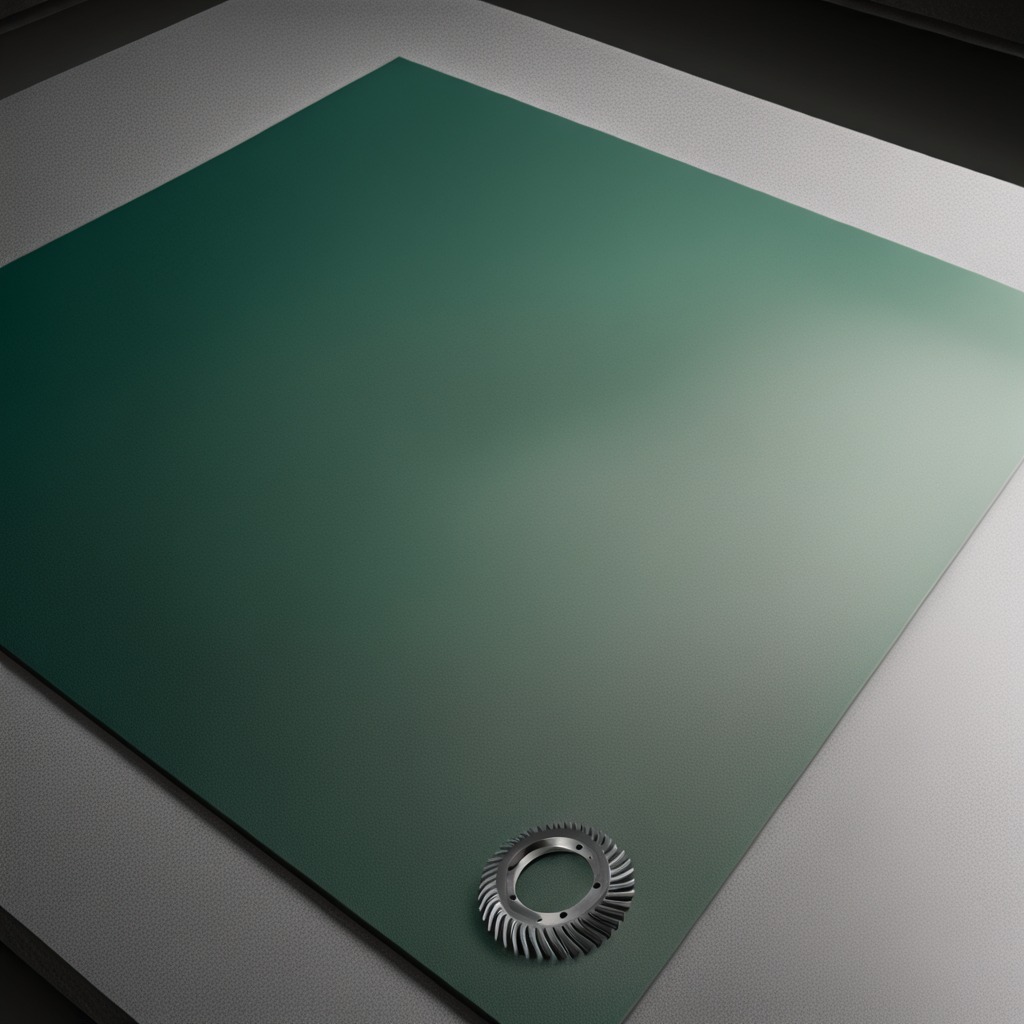
A steel gear with teeth is lying on the tabletop.